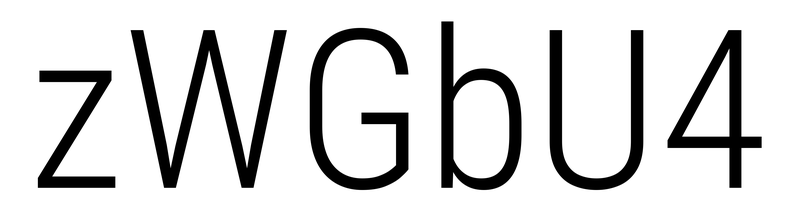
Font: Roboto_Condensed_Light